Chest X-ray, AP view. Patient: 39 years old, sex F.
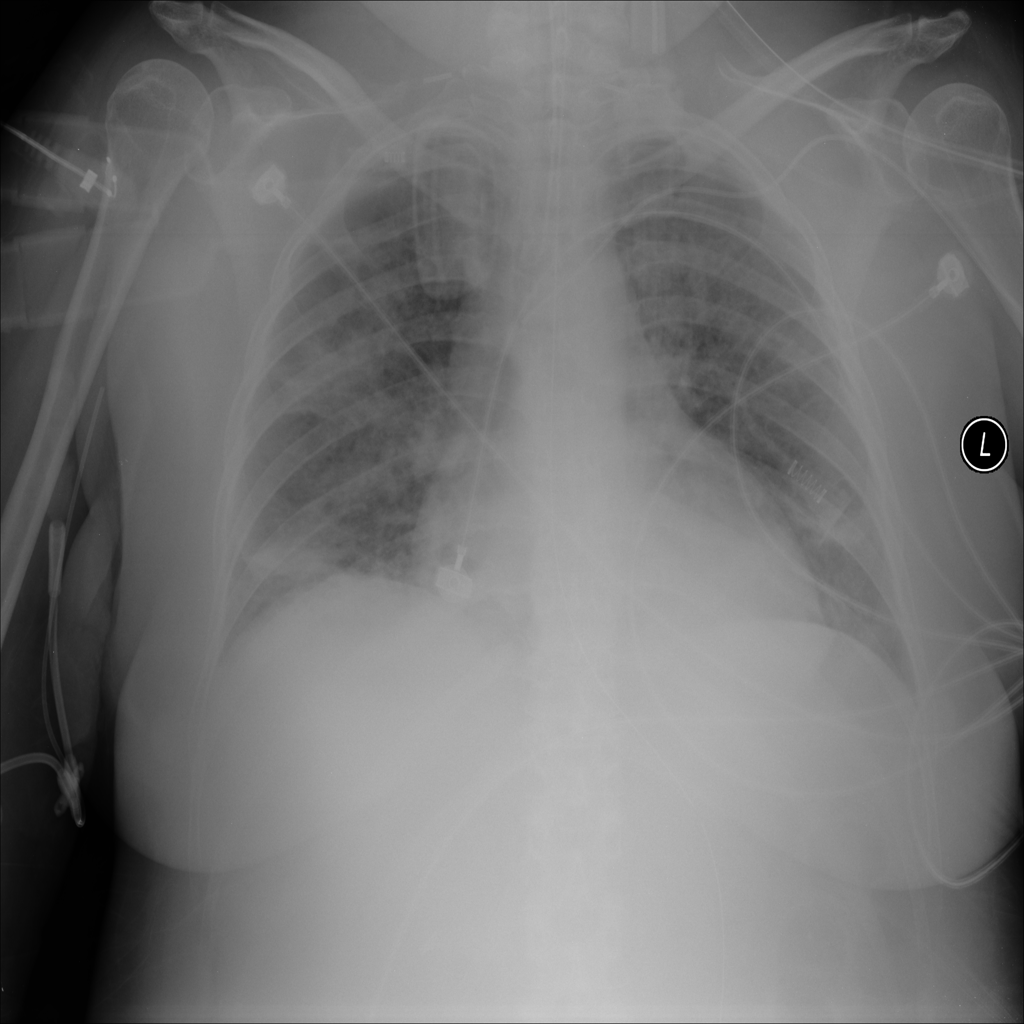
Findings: No Finding